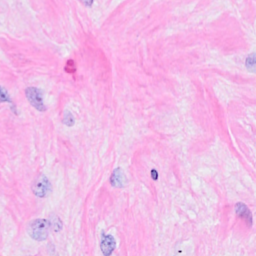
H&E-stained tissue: Breast